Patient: sex M, age 61
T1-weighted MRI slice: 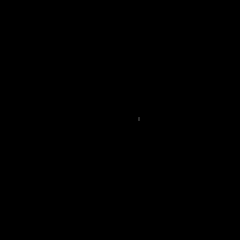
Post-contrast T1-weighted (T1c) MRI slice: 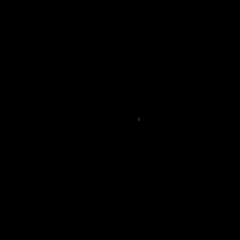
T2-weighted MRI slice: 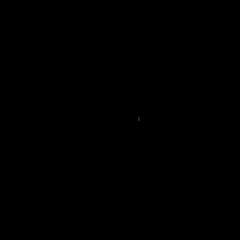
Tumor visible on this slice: no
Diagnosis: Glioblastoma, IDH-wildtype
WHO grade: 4